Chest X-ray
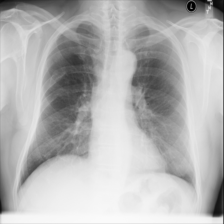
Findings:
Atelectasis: negative
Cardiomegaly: negative
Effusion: negative
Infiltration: negative
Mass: negative
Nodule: negative
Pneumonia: negative
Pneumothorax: negative
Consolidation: negative
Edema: negative
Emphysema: negative
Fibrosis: negative
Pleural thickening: negative
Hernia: negative